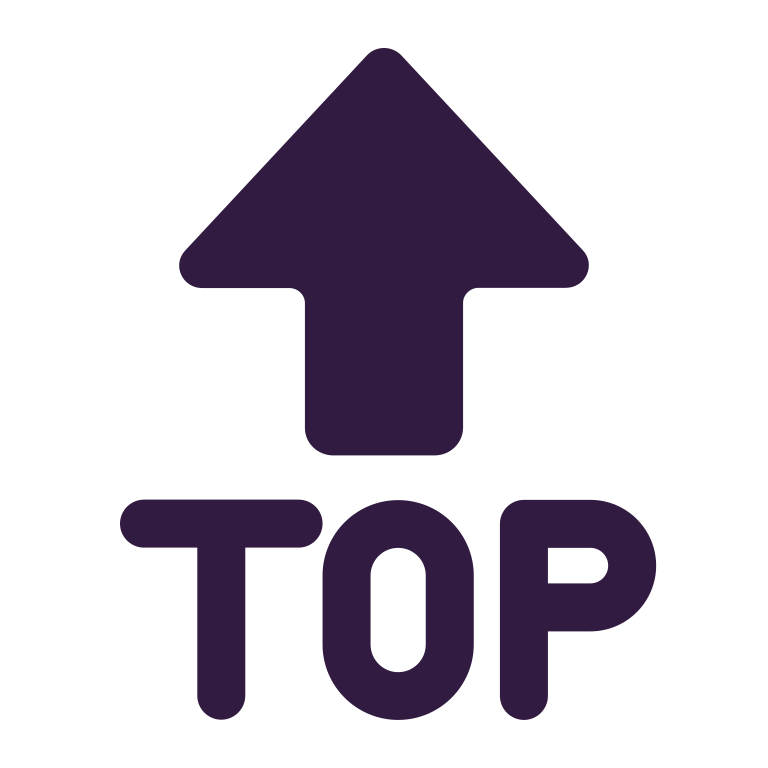
top arrow flat